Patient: sex F, age 56
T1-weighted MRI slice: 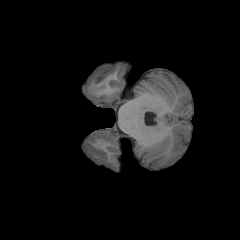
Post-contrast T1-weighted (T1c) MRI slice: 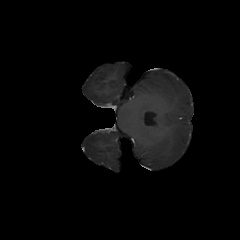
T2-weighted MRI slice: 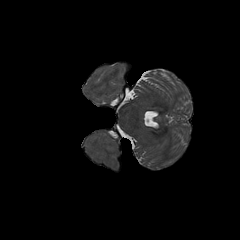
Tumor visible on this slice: no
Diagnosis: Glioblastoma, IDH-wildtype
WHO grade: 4